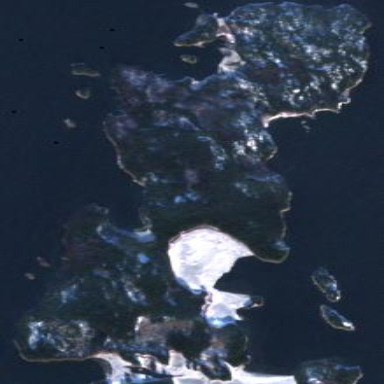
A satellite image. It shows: Island with natural coastline.